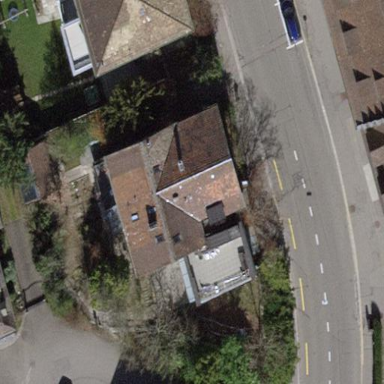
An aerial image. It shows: School building with gabled roof.